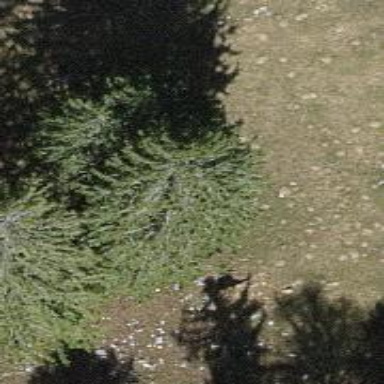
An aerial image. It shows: Single tag "natural: tree."